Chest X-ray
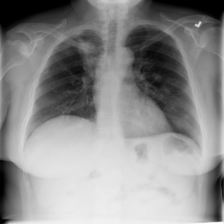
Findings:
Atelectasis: negative
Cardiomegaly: negative
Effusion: negative
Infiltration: positive
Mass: negative
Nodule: negative
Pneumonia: negative
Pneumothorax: negative
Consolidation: negative
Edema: negative
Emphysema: negative
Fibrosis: negative
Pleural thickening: negative
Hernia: negative